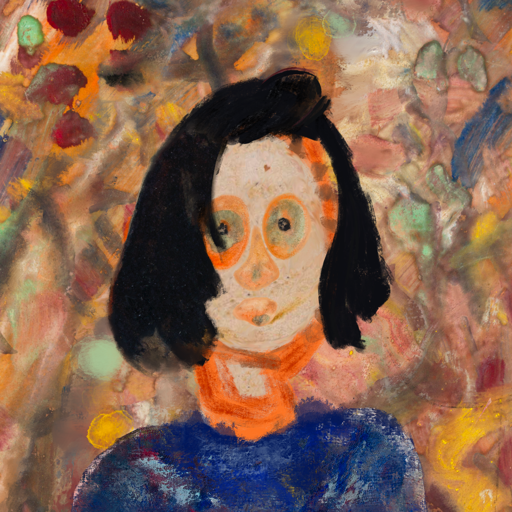
Background: Mother_And_Son_Mother, Head And Neck Front: Rupkatha, Face Front: Childish, Bust: Irani, Hair Front: Mosgoul, Head Accessory: Blank, Second Necklace: Blank, Necklace: Blank, Baby: Blank